Question: So, I've tried to define a class where a shape of a bird would show up, then move and leave a trail. This bird is made with the help of curveVertex, it moves according to Perlin noise and it should save data of previous positions into the 'history' array. But when I try to refer to an object in the array, the error comes up: "Uncaught TypeError: Cannot read properties of undefined (reading 'x')". But when I check this object with the help of console.log, console shows it's numeric value and 'undefined' at the same time...

'''
class Bird {
constructor(x0, y0, x1, y1, x2, y2, x3, y3, x4, y4, x5, y5, xend, yend) {
this.x0 = x0;
this.y0 = y0;
this.x1 = x1;
this.y1 = y1;
this.x2 = x2;
this.y2 = y2;
this.x3 = x3;
this.y3 = y3;
this.x4 = x4;
this.y4 = y4;
this.x5 = x5;
this.y5 = y5;
this.xend = xend;
this.yend = yend;
this.history = [];
this.t = 0;
}
update() {
let r = noise(this.t + 5.2);
let r2 = noise(this.t + 5.19);
let r3 = noise(5 + this.t);
let r5 = noise(5 + this.t);
this.x0 = this.x0 + r;
this.y0 = this.y0 + r;
this.x1 = this.x1 + r2;
this.y1 = this.y1 + r2;
this.x2 = this.x2 + r3;
this.y2 = this.y2 + r3;
this.x3 = this.x3 + r;
this.y3 = this.y3 + r;
this.x4 = this.x4 + r5;
this.y4 = this.y4 + r5;
this.x5 = this.x5 + r;
this.y5 = this.y5 + r;
this.xend = this.xend + r;
this.yend = this.yend + r;
this.t += 0.005;
let v0 = createVector(this.x0, this.y0);
let v1 = createVector(this.x1, this.y1);
let v2 = createVector(this.x2, this.y2);
let v3 = createVector(this.x3, this.y3);
let v4 = createVector(this.x4, this.y4);
let v5 = createVector(this.x5, this.y5);
let vend = createVector(this.xend, this.yend);
this.history.push(v0, v1, v2, v3, v4, v5, vend);
if (this.history.length > 700) {
this.history.splice(0, 1);
}
}
show() {
strokeWeight(1);
stroke(255);
beginShape();
for (let i = 0; i < this.history.length; i++) {
let pos0 = this.history[i];
let pos1 = this.history[i + 1];
let pos2 = this.history[i + 2];
let pos3 = this.history[i + 3];
let pos4 = this.history[i + 4];
let pos5 = this.history[i + 5];
let posend = this.history[i + 6];
console.log(posend); // **LINE 88**
noFill();
curveVertex(pos0.x, pos0.y);
curveVertex(pos1.x, pos1.y);
curveVertex(pos2.x, pos2.y);
curveVertex(pos3.x, pos3.y);
curveVertex(pos4.x, pos4.y);
curveVertex(pos5.x, pos5.y);
curveVertex(posend.x, posend.y);
endShape();
}
beginShape();
curveVertex(this.x0, this.y0);
curveVertex(this.x1, this.y1);
curveVertex(this.x2, this.y2);
curveVertex(this.x3, this.y3);
curveVertex(this.x4, this.y4);
curveVertex(this.x5, this.y5);
curveVertex(this.xend, this.yend);
endShape();
}
}
let bird;
function setup() {
createCanvas(displayWidth, displayHeight);
bird = new Bird(800, 560, 700, 350, 600, 250, 700, 300, 790, 240, 700, 350, 450, 500);
}
function draw() {
background(70);
bird.show();
bird.update();
}
'''
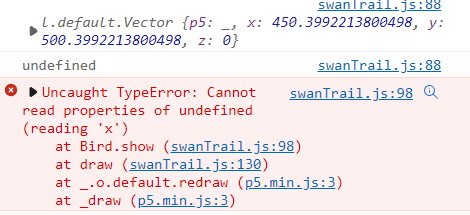
Answer: I think the problem is in your show function.
You are trying to access a position in the array that doesn't exist.
'''
for (let i = 0; i < this.history.length; i++) {
let pos0 = this.history[i];
// The below positions are out of bounds once i reaches this.history.length-1
let pos1 = this.history[i+1];
let pos2 = this.history[i+2];
let pos3 = this.history[i+3];
let pos4 = this.history[i+4];
let pos5 = this.history[i+5];
let posend = this.history[i+6];
'''
You can change the loop condition, making sure you don't access values that don't exist.
'''
for (let i = 0; i < this.history.length - 6; i++) {
'''